Interaction volume radius: 5 \u00c5
Interaction volume height: 15 \u00c5
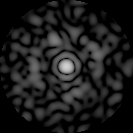
Disorder parameter: 0.8177